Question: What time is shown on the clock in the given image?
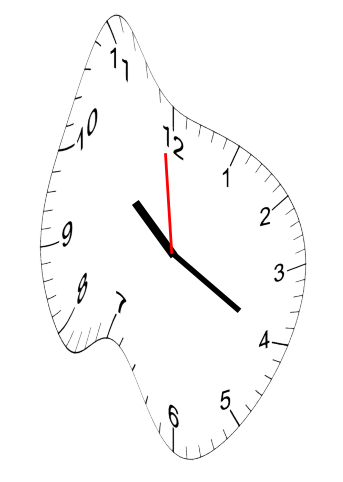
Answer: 10:19:59